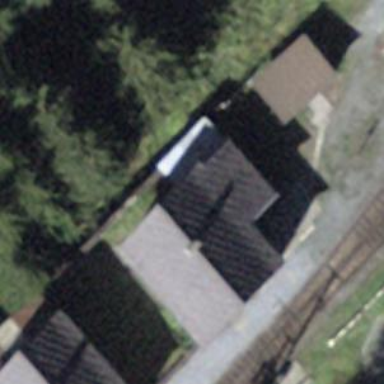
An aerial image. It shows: Train station building.